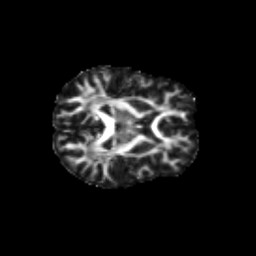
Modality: FA
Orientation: axial
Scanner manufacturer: siemens
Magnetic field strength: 3 T
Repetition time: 9.2 s
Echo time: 0.084 s